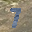
Label: 7